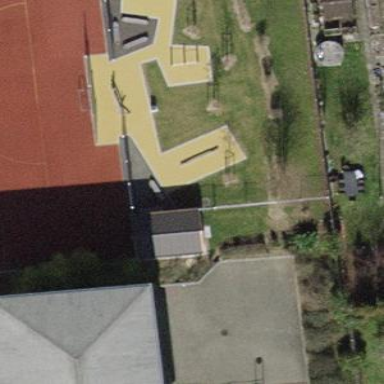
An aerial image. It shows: School building.